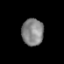
Tissue: prostate
Cell type: Epithelial cells
Senescence score: 0.3485
Nuclear area (px): 573
Mean DAPI intensity: 132.319